Question: I've inherited an ASP.NET web site that has an SSL certificate bought via GoDaddy.
The problem is that the certificate seems to be invalid because of some "mixed content/resources" (I think that's how its called) coming from http sites.
Chrome is showing the red cross over the lock next to https, meaning it's unsecured. The popups says the following:

Click in "What do these mean?" goes <URL> which says:
> The [crossed-lock] icon appears when
Google Chrome detects high-risk mixed
content, such as JavaScript, on the
page or when the site presents an
invalid certificate.
The certificate is correct and valid because I tried creating a blank "Hi world" .aspx page and it's showing the green lock with no problems.
Reading a little bit, I found that I should only include images and javascript coming from https sites. The only thing it had coming from http was the addthis widget, but <URL>, so I changed to https, but it's still saying that is unsecured.
I've searched for anything else coming from http in the source, but didn't find anything.
I've never dealt with SSL/HTTPS certificates, but I need to fix this issue asap.
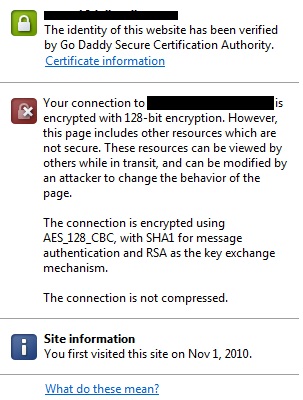
Answer: I've found the problem using the Chrome Developer Tools. It was a js that's embedding a flash from an 3rd party site which it's using http.